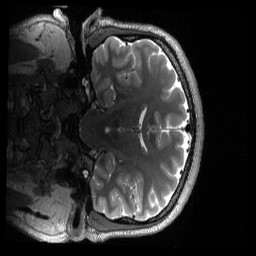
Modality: T2w
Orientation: coronal
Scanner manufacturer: siemens
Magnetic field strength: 3 T
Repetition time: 3.2 s
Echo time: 0.563 s